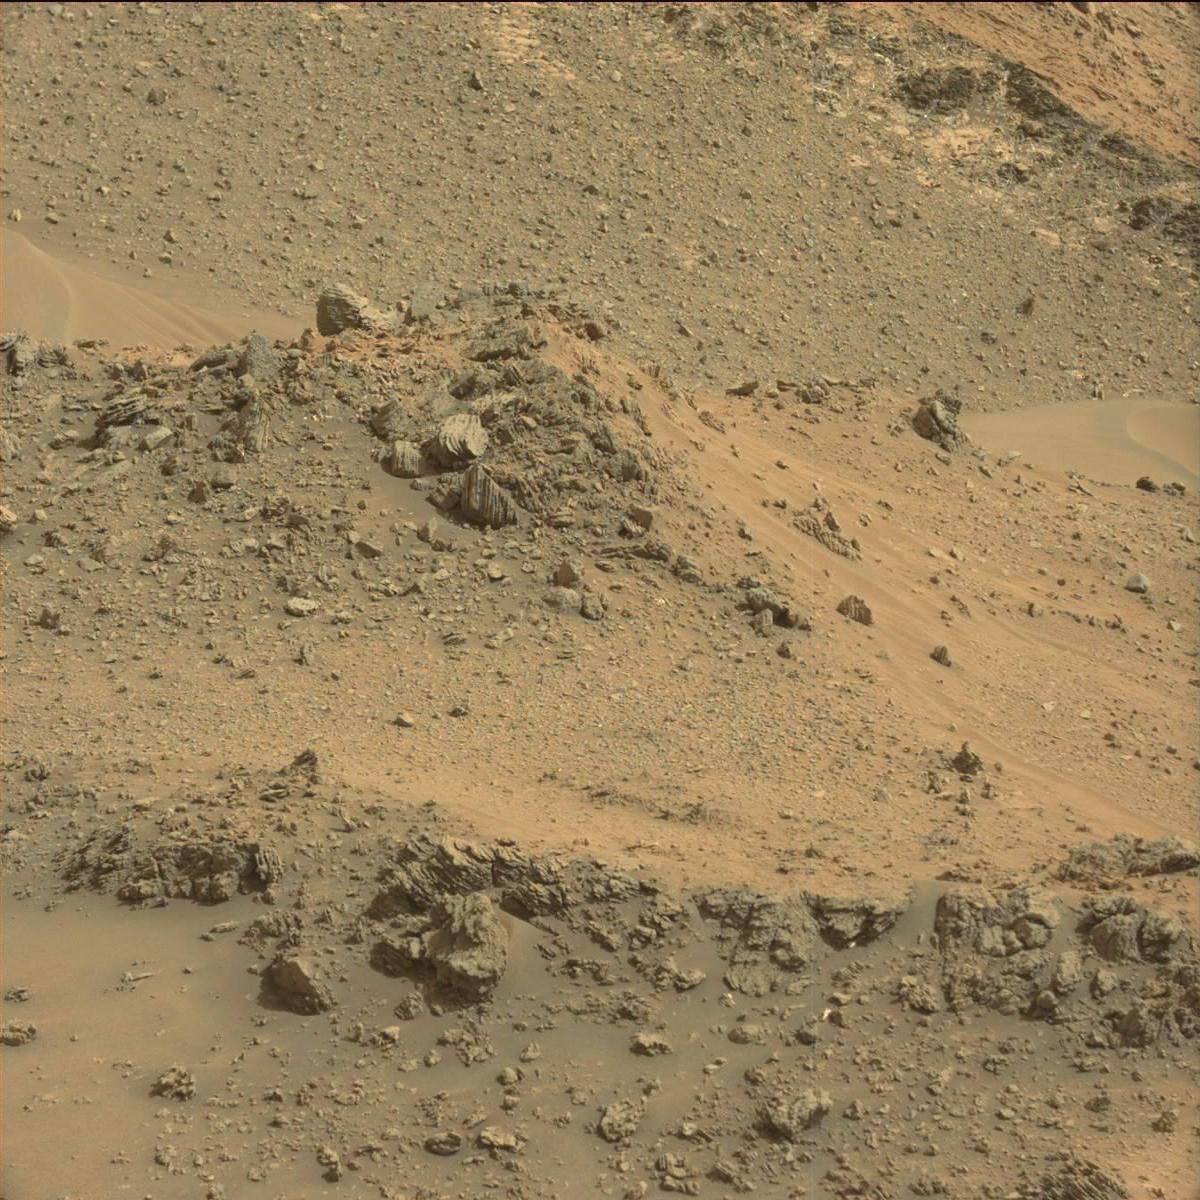
Terrain classes present: Bedrock, Sand / Soil